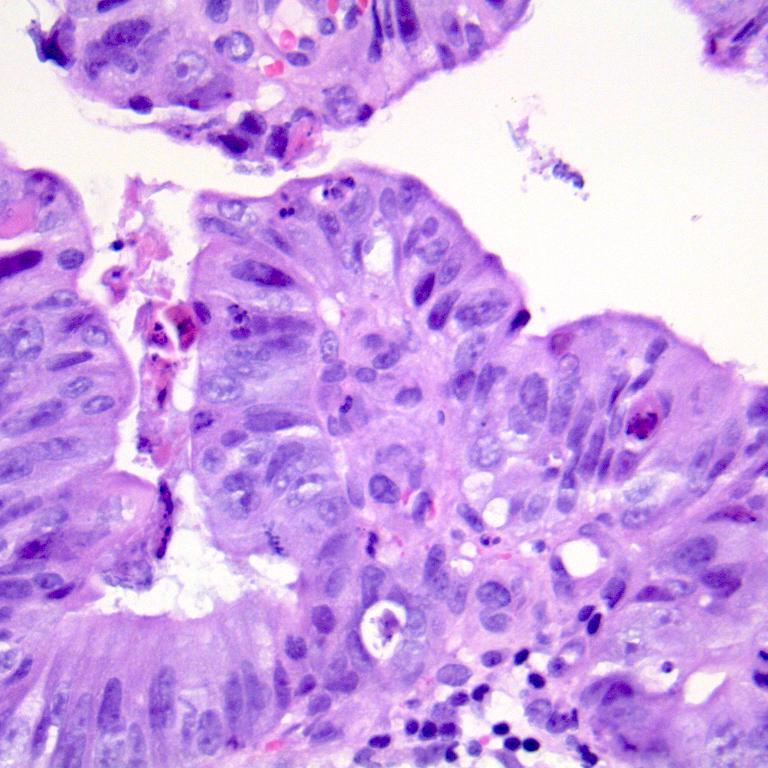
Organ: colon
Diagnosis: adenocarcinomas